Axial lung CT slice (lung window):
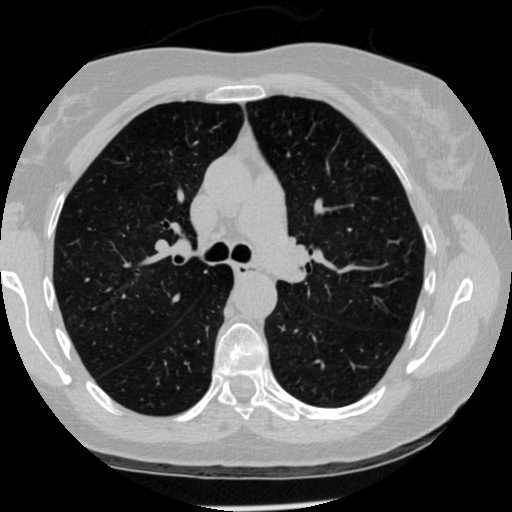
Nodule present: no